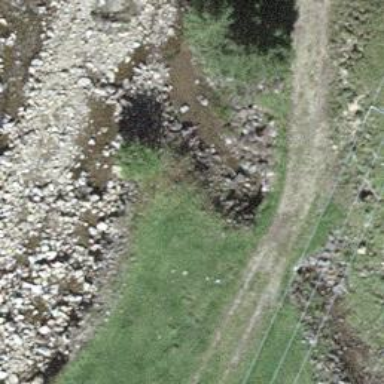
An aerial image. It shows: Culvert tunnel.